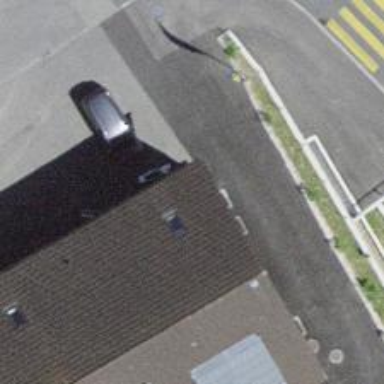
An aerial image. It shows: Post box.